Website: home-depot
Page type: customer-info-address
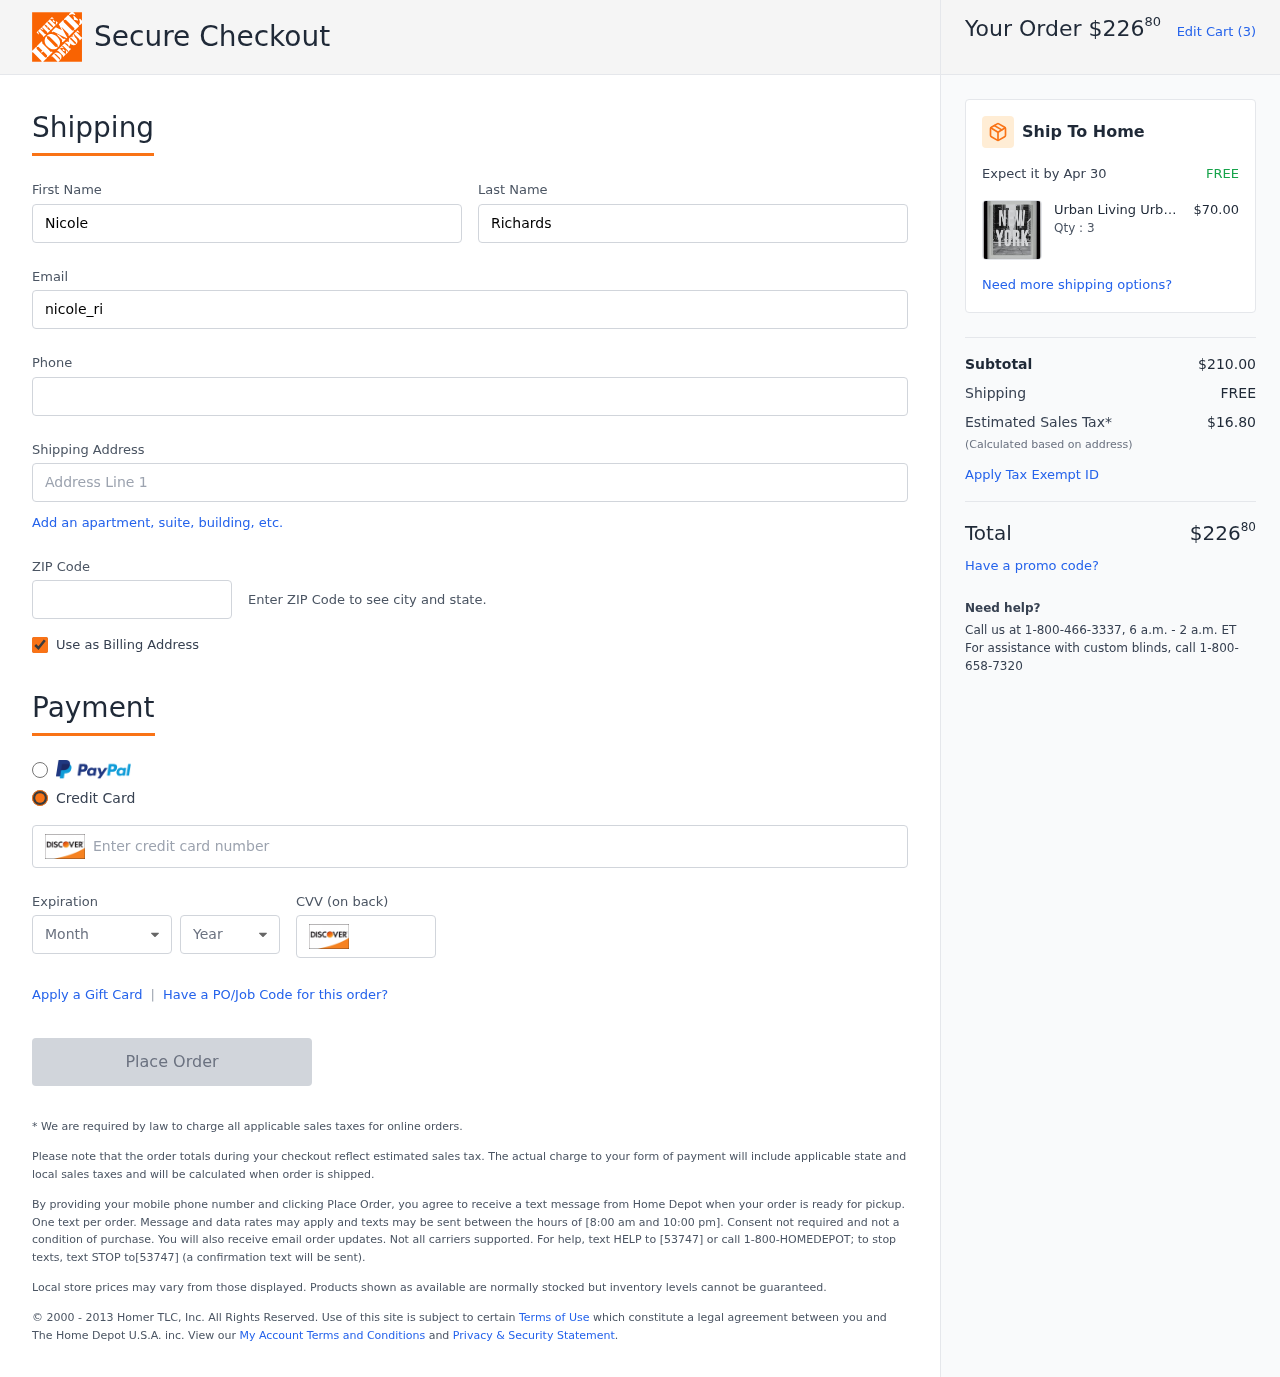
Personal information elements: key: PII_CARD_CVV
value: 255
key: PII_CARD_EXPIRY_MONTH
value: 05
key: PII_CARD_EXPIRY_YEAR
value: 29
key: PII_CARD_NUMBER
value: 6011 2894 0032 4615
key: PII_EMAIL
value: nicole_richards@gmail.com
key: PII_FIRSTNAME
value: Nicole
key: PII_LASTNAME
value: Richards
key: PII_PHONE
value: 4723731687
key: PII_POSTCODE
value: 94154
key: PII_STREET
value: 6019 Larry Mountains Apt. 296
Product elements: key: PRODUCT1_BRAND
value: Urban Living
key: PRODUCT1_NAME
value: Urban Living PTM Images 1-29745 Collection Framed giclee Floating Between Glass Wall Art
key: PRODUCT1_PRICE
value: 70
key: PRODUCT1_QUANTITY
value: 3
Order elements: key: ORDER_TOTAL
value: $22680
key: ORDER_NUM_ITEMS
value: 3
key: ORDER_DELIVERY_DATE
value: Apr 30
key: ORDER_SUBTOTAL
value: $210.00
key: ORDER_SHIPPING_COST
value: FREE
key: ORDER_TAX
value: $16.80